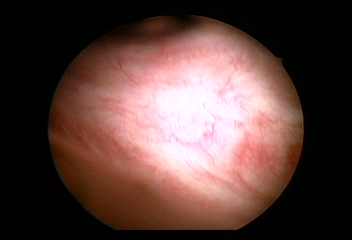
Modality: WLC
Class: Normal mucosa
Bladder cancer association: No